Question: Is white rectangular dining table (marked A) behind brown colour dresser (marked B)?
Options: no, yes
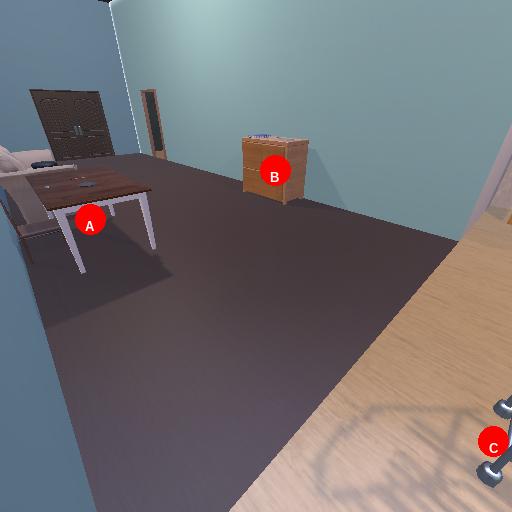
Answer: no